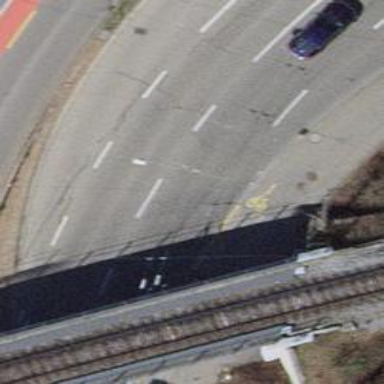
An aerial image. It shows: Primary highway with asphalt surface and trolley wires.